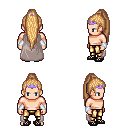
a pixel art fantasy rpg character, male body template, human, light skin, gray cape, gold greaves, light blonde extra-long topknot hairstyle, purple tiara, white cloth bracers, ghillies, four views (front, back, left, right), 2x2 character sprite sheet, small pixel art, hard edges, no anti-aliasing